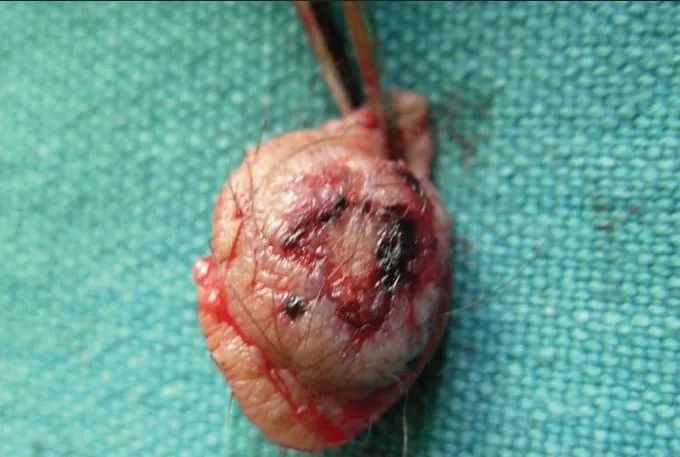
Nodule having terminal hairs and ulcerated surface with scabs.
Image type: medical_photograph (other_medical_photograph)